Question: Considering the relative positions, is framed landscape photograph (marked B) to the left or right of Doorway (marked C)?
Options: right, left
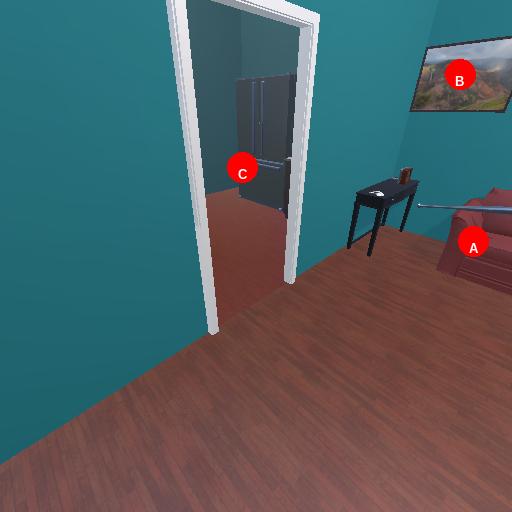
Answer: right